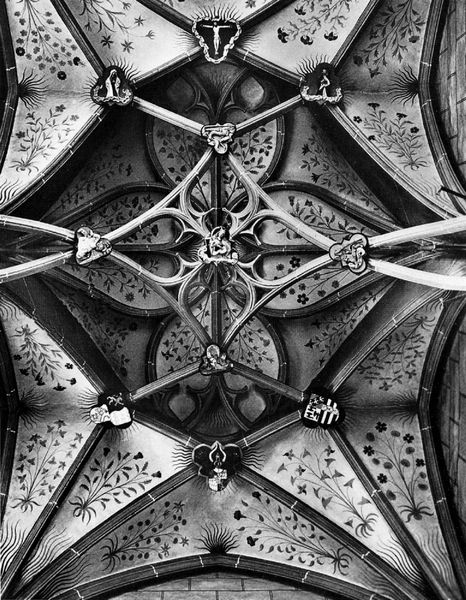
Titel: Meisenheim am Glan, Schlosskirche
Künstler: Philipp von Gmünd
Standort: Meisenheim (EU - D - RP)
Schlagwörter: weiß, blume, blumen, schmuck, schwarz, blüten, malerei, ornament, architektur, innenraum, kirche, decke, pflanzen, gotik, zart, fassade, detail, fein, foto, oben, gewölbe, burg, kirch, kreuz, flammen, rippen, plastisch, kathedrale, wappen, kreuzrippen, gotisch, rosette, jesus, kirchenraum, streben, durchbrochen, grat, maßwerk, decken, grate, deckengewölbe